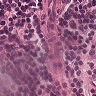
Metastatic tissue present: no